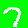
Digit: 7